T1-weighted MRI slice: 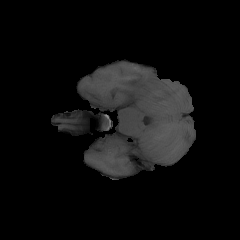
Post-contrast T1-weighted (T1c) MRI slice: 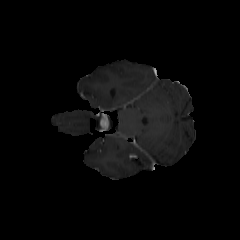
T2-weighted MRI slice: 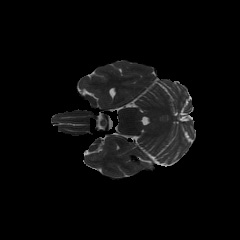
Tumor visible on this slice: no